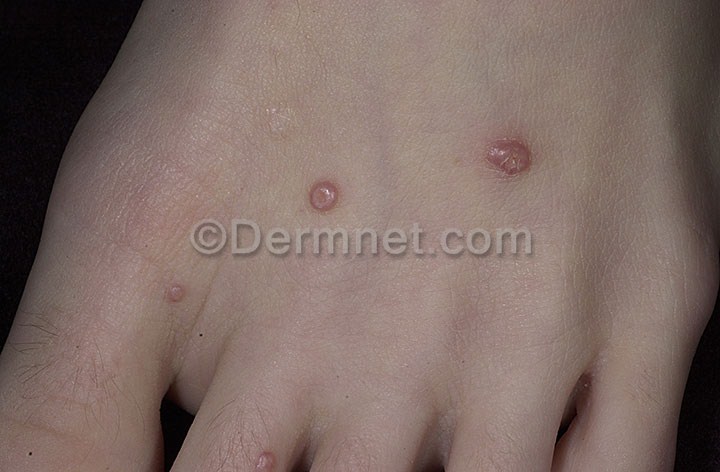
Disease: Herpes HPV and other STDs Photos